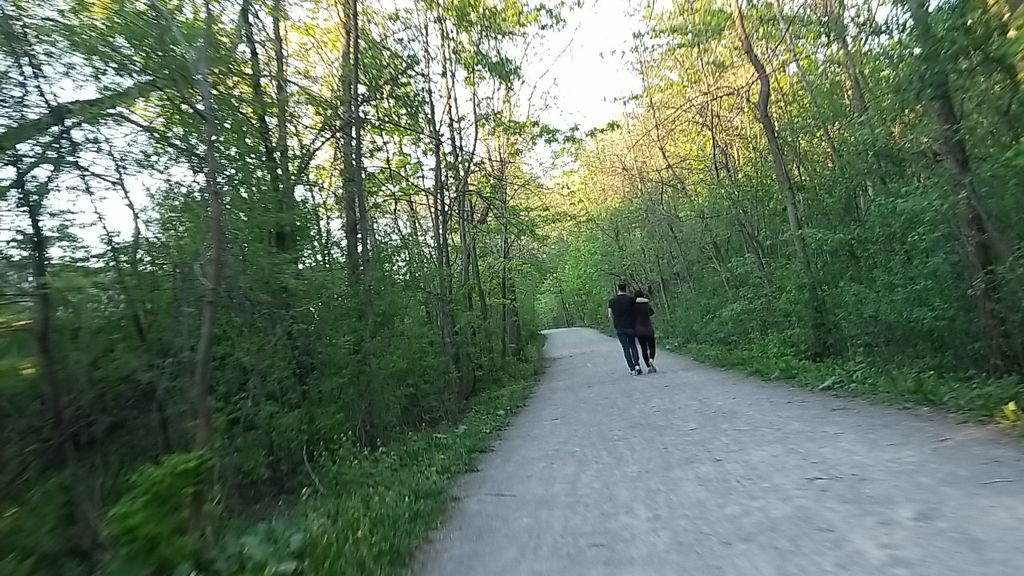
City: montreal